Question: I'm making a image slider using Owl Carousel 2 and I have it all working but I'm currently trying to add text pagination to the controls for the slider. I added the title attribute to the HTML on the images and used javascript to populate the pagination for the slider.
Here is the HTML:
'''
<div class="rri-carousel owl-theme owl-carousel owl-loaded">
<div class="owl-stage-outer">
<div class="owl-stage" style="transform: translate3d(-9192px, 0px, 0px); transition: 0s; -webkit-transition: 0s; width: 13788px;">
<div class="owl-item cloned" style="width: 1532px; margin-right: 0px;">
<div class="item">
<img src="http://example.com/wp-content/uploads/2015/05/Agriculture_4.jpg" title="Agriculture" data-thumb="http://example.com/wp-content/uploads/2015/05/Agriculture_4.jpg" alt="Agriculture">
</div>
</div>
<div class="owl-item cloned" style="width: 1532px; margin-right: 0px;">
<div class="item">
<img src="http://example.com/wp-content/uploads/2012/05/Equine.jpg" title="Equine" data-thumb="http://example.com/wp-content/uploads/2012/05/Equine.jpg" alt="Equine">
</div>
</div>
<div class="owl-item" style="width: 1532px; margin-right: 0px;">
<div class="item">
<img src="http://example.com/wp-content/uploads/2015/05/Salt_and_Sand2.jpg" title="Salt &amp; Sand" data-thumb="http://example.com/wp-content/uploads/2015/05/Salt_and_Sand2.jpg" alt="Salt &amp; Sand">
</div>
</div>
<div class="owl-item" style="width: 1532px; margin-right: 0px;">
<div class="item">
<img src="http://example.com/wp-content/uploads/2015/05/Fertilizer2.jpg" title="Fertilizer" data-thumb="http://example.com/wp-content/uploads/2015/05/Fertilizer2.jpg" alt="Fertilizer">
</div>
</div>
<div class="owl-item" style="width: 1532px; margin-right: 0px;">
<div class="item">
<img src="http://example.com/wp-content/uploads/2015/05/Commercial_2.jpg" title="Commercial" data-thumb="http://example.com/wp-content/uploads/2015/05/Commercial_2.jpg" alt="Commercial">
</div>
</div>
<div class="owl-item" style="width: 1532px; margin-right: 0px;">
<div class="item">
<img src="http://example.com/wp-content/uploads/2015/05/Agriculture_4.jpg" title="Agriculture" data-thumb="http://example.com/wp-content/uploads/2015/05/Agriculture_4.jpg" alt="Agriculture">
</div>
</div>
<div class="owl-item active" style="width: 1532px; margin-right: 0px;">
<div class="item">
<img src="http://example.com/wp-content/uploads/2012/05/Equine.jpg" title="Equine" data-thumb="http://example.com/wp-content/uploads/2012/05/Equine.jpg" alt="Equine">
</div>
</div>
<div class="owl-item cloned" style="width: 1532px; margin-right: 0px;">
<div class="item">
<img src="http://example.com/wp-content/uploads/2015/05/Salt_and_Sand2.jpg" title="Salt &amp; Sand" data-thumb="http://example.com/wp-content/uploads/2015/05/Salt_and_Sand2.jpg" alt="Salt &amp; Sand">
</div>
</div>
<div class="owl-item cloned" style="width: 1532px; margin-right: 0px;">
<div class="item">
<img src="http://example.com/wp-content/uploads/2015/05/Fertilizer2.jpg" title="Fertilizer" data-thumb="http://example.com/wp-content/uploads/2015/05/Fertilizer2.jpg" alt="Fertilizer">
</div>
</div>
</div>
</div>
<div class="owl-controls">
<div class="owl-nav">
<div class="owl-prev" style="display: none;">prev</div>
<div class="owl-next" style="display: none;">next</div>
</div>
<div class="owl-dots" style="">
<div class="owl-dot"><span>Agriculture</span></div>
<div class="owl-dot"><span>Equine</span></div>
<div class="owl-dot"><span>Salt &amp; Sand</span></div>
<div class="owl-dot"><span>Fertilizer</span></div>
<div class="owl-dot active"><span>Commercial</span></div>
</div>
</div>
</div>
'''
and here is my javascript code :)
'''
$(document).ready(function () {
var owl = $('.rri-carousel');
function customPager() {
$.each($(owl).find('.item'), function (i) {
var titleData = $(this).find('img').attr('title');
console.log(titleData);
var paginationLinks = $('.owl-controls .owl-dots .owl-dot span');
$(paginationLinks[i]).append(titleData);
});
}
owl.owlCarousel({
loop : true,
items : 1,
nav : false,
autoplay : true,
onInitialized : customPager
});
});
'''
But when it gets displayed on the screen here is the order..

The order is completely wrong somehow..
I added a console output to display the titles as they are added to the pager and here is the order which is wrong as well :/
'''
Agriculture
Equine
Salt & Sand
Fertilizer
Commercial
Agriculture
Equine
Salt & Sand
Fertilizer
'''
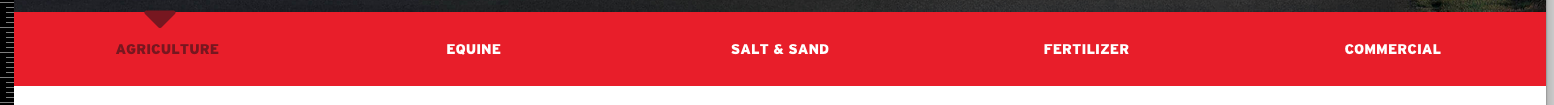
Answer: Create an array before the 'onInitialized' event:
'''
$(document).ready(function () {
var owl = $('.rri-carousel');
var dots_label = [];
$.each($(owl).find('.item'), function (i) {
dots_label.push($(this).find('img').attr('title'));
});
function customPager() {
$.each($(owl).find('.owl-dot'), function (i) {
var paginationLinks = $('.owl-controls .owl-dots .owl-dot span');
$(paginationLinks[i]).append(dots_label[i]);
});
}
owl.owlCarousel({
loop : true,
items : 1,
nav : false,
autoplay : true,
onInitialized : customPager
});
});
'''